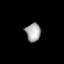
Tissue: lung
Cell type: Myeloid cells
Senescence score: 0.6371
Nuclear area (px): 270
Mean DAPI intensity: 167.422